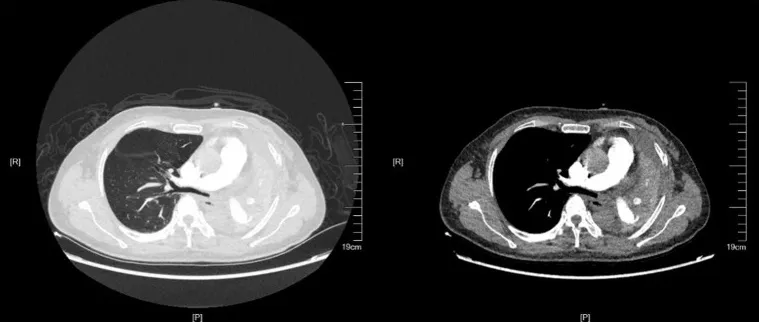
Chest CT at the second visit.
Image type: radiology (ct)